Question: I have 6000 Word documents to work on. I need code to have a VBA copy the data in Word listed as a reference (below is a link to a sample) and paste it into an Excel file. The length of the documents will vary but the title "References" is always constant. Can this be accomplished?

<URL>
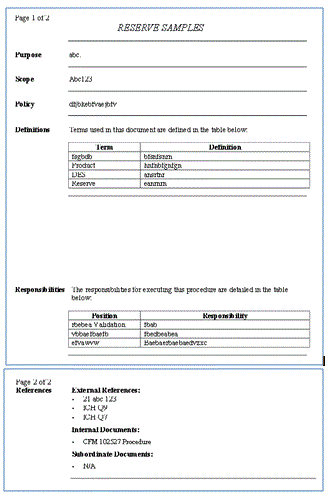
Answer: I did that once, here are the basics, sorry for the code is in portuguese, but I'll comment it in english. The main feature here is the easyness to get table values by their titles and names. (there's no need for code translating)
My code was getting text from tables, but once you understand the way it works, you will be able to customize it for your purposes.
You will need to add a Reference to Word API to your project.
'''
'opens word and loads tables
Sub AbreWordDatabase()
Set WordApp = CreateObject("Word.Application") 'creates word application in a variable declared as global outside this method
WordApp.Visible = True 'shows word
'opens dialog box
If WordApp.Dialogs(80).Show = -1 Then 'shows fileopendialog
Set Doc = WordApp.Documents(1) 'sets the open document to a previously declared variable
WordApp.WindowState = 2 'minimizes o word (2 = wdWindowStateMinimize)
LoadDataBase 'takes desired values in file
Else
MsgBox "Word file wasnt open, operation was canceled."
End If
WordApp.Quit
Set WordApp = Nothing
End Sub
'''
---
'''
Sub LoadDataBase() 'Takes values in word file - some examples of how to use excel sheets and cells
SelectTabela "Title" 'selects a table below the passed title
Sheet3.Range("NamedRange").Value = PegaValor("Some variable name - Line", "Some column name") 'Puts in excel table the value of first column after the passed variable name
Sheet3.Range("A1").Value = PegaValor("Another variable", "Another column name")
Sheet1.Cells(1,1).Value = PegaValor("One More", "Foo")
ThisWorkBook.WorkSheets("Sheetname").Range("C2").Value = PegaValor("One More", "Foo")
End Sub
'''
---
'''
'Selects in Word the table below "Titulo"
Sub SelectTabela(Titulo As String, Optional NumTabela As Integer = 1)
'Titulo = Title that comes before the desired table in word file
'NumTabela = defines if the desired table is the first below title, or second, third....
Dim i As Integer
PegaTexto(Titulo, Doc.Content, 12, True).Select 'Finds the title using the title formatting of table titles (customize this for your needs)
For i = 1 To NumTabela 'This loop finds below title the tables one by one until the desired number
WordApp.Selection.GoToNext (2) 'goes to next table (2 = wdGoToTable)
Next
End Sub
'''
---
'''
'Finds a value in table using variable name and passed column
Function PegaValor(NomeVar As String, Coluna As Variant) As String
'Parameters
'NomeVar = name of the variable in the selected table corresponding to the desired value
'Coluna = index of the column after the name of the variable, or the name of the column
Dim LinVar As Integer, ColVar As Integer 'Row and column indices to find the line based on variable name
Dim LinCol As Integer, ColCol As Integer 'Row and column indices to find the column based on column name
Dim Tabela As Object 'Word.Table object - table where the values will be searched
Set Tabela = WordApp.Selection.Range.Tables(1) 'Takes selected table
AchaLinhaColuna NomeVar, Tabela, LinVar, ColVar 'Gives LinVar and ColVar the indices of the cell where the variable name was found (NomeVar)
If LinVar = 0 Or ColVar = 0 Then ' 'If row or column are zero, variable was not found in table
MsgBox "The name """ & NomeVar & """ passed to function ""PegaValor"" wasn't found"
Exit Function
End If
If VarType(Coluna) = vbString Then 'Verifies if type of var in column is string
AchaLinhaColuna Coluna, Tabela, LinCol, ColCol, ColVar 'Gives LinCol and Colcol the indices of the cell where "Coluna" is found. Remember the searched region is after "ColVar". Colvar is for the case there are repeated names in different columns, we want the values only after the desired name
If LinVar = 0 Or ColVar = 0 Then 'If line or column are zero, column wasn't found by name.
MsgBox "The name of the column """ & Coluna & """ passed to the function ""PegaValor"" wasn't found"
Exit Function
End If
Else
ColCol = ColVar + Coluna 'The value of the searched column is the column containing the variable name plus the quantity of columns after that, passed to this function
End If
PegaValor = Tabela.Cell(LinVar, ColCol).Range.Text 'Takes the text of the cell of row corresponding to var name and column corresponding to the passed column name or index
PegaValor = Left(PegaValor, Len(PegaValor) - 2) 'Eliminates the two last characters, they are special characters coming from word table.
End Function
'''
---
'''
'Returns line and column in a table where given text is found
Sub AchaLinhaColuna(ByVal Texto As String, ByVal Tabela As Object, ByRef L As Integer, ByRef C As Integer, Optional ByVal StartC As Integer = 1)
'Parameters consumed
'Texto = desired text to be found in table
'Tabela = table where text will be searched (Word.Table)
'StartC = Start column from where value will be searched (for tables with repeated columns, starts the search in the desired column)
'Parameters passed as results (marked byref)
'L = line of the cell where text has been found
'C = column of the cell where text has been found
Dim j As Integer 'Loop indices
Dim Linha As Object 'Table row (Word.Row)
For Each Linha In Tabela.Rows 'For each table line
For j = StartC To Linha.Cells.Count 'For each cell in that line starting from desired column (StartC)
With Linha.Cells(j) 'With cell in row "Linha" and column j
If UCase(PegaTexto(Texto, .Range).Text) = UCase(Texto) Then 'If text in cell is the desired text returns line and column
L = .Row.Index 'Row index
C = .Column.Index 'Column Index
Exit Sub
End If
End With
Next
Next
End Sub
'''
---
'''
'Finds and returns any text in Word file. May use formatting.
Function PegaTexto(Texto As String, FindWhere As Object, Optional FontSize As Integer = 0, Optional Negrito As Boolean = False) As Object '(Word.Range)
'Parameters consumed
'Texto = Desired text to find
'FindWhere = Range of the word file where text will be searched. (Range: Word's API object containing parts of the document, beware, there are ranges in excel, they are different) (Word.Range)
'FontSize = desired font size (if no value is passed, assume any size)
'Negrito = defines if desired text is bold (if no value is passed, assumes any formatting)
With FindWhere.Find 'Find: Word's API object that finds text
.ClearFormatting 'At start clears all formatting
.Text = Texto 'Sets the desired text to be found
With .Font 'WIth the font of the Find object - sets the font and bold formatting
If FontSize <> 0 Then
.Size = FontSize
End If
If Negrito Then
.Bold = True
End If
End With
.Execute 'Executes the Find object
End With
Set PegaTexto = FindWhere 'The Find object transforms the FindWhere range, making it contain only the found text
End Function
'''